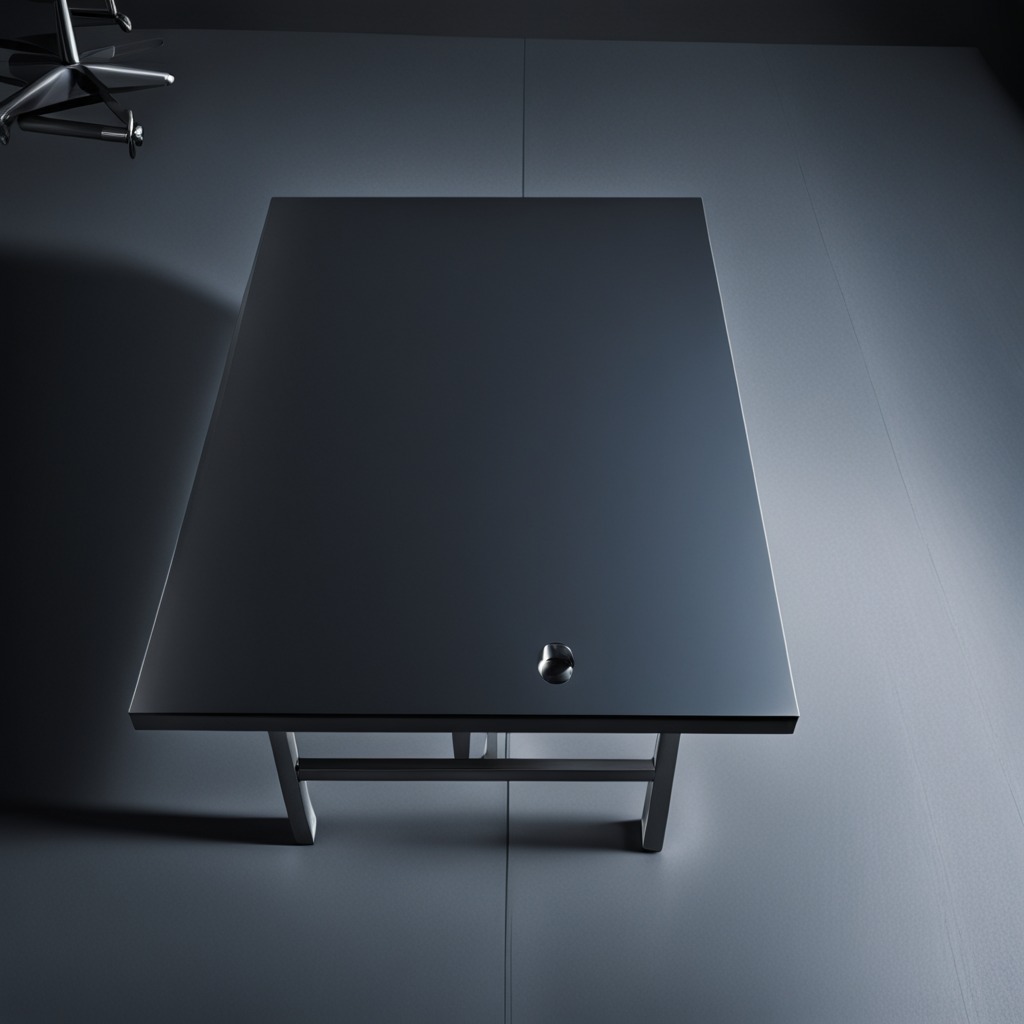
A metal screw is lying on the clean empty table in the basement in the evening.